Question: I have a simple query
'''
SELECT 'kill ' + '''' + session_id + '''' FROM sys.dm_pdw_waits
where object_name like 'dw_prd.F%'
union
SELECT 'kill ' + '''' + session_id + '''' FROM sys.dm_pdw_waits
where object_name like 'dw_prd.D%'
'''
This is the resultset

I want to execute the result set as is, meaning all the kills should execute. I tried making this a variable and executing it but it doesn't execute
What's the easiest way to execute this result set.
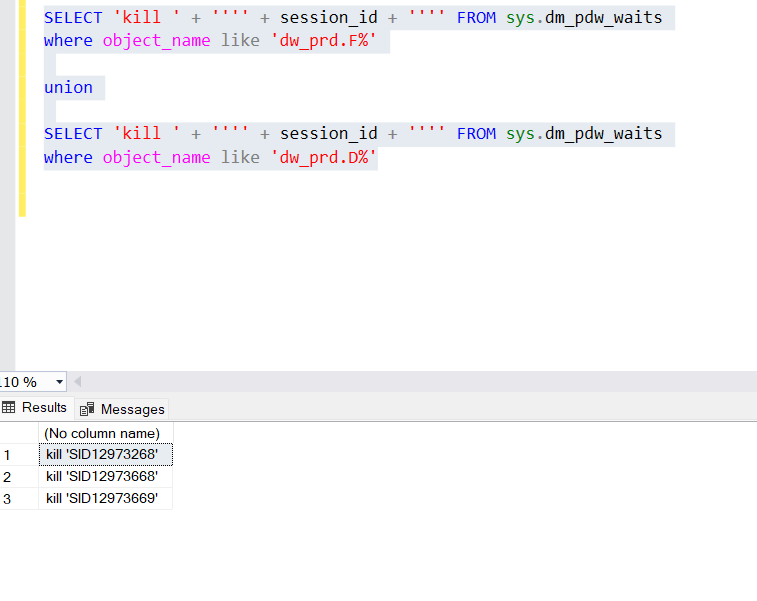
Answer: You would have to use dynamic SQL here. One method would be to aggregate the strings, and then execute it as one batch. According to the documentation, Azure Synapse supports both 'STRING_AGG' and 'sys.sp_executesql', however, I have no way of checking this actually works:
'''
DECLARE @SQL nvarchar(MAX),
@CRLF nchar(2) = NCHAR(13) + NCHAR(10);
SELECT @SQL = STRING_AGG(N'KILL ' + QUOTENAME(session_id, N'''') + N';',@CRLF)
FROM sys.dm_pdw_waits
WHERE object_name LIKE 'dw_prd.[FD]%';
EXEC sys.sp_executesql @SQL;
'''